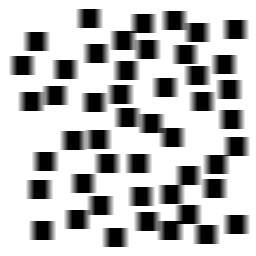
Squares: 48
Triangles: 0
Stars: 0
Total shapes: 48